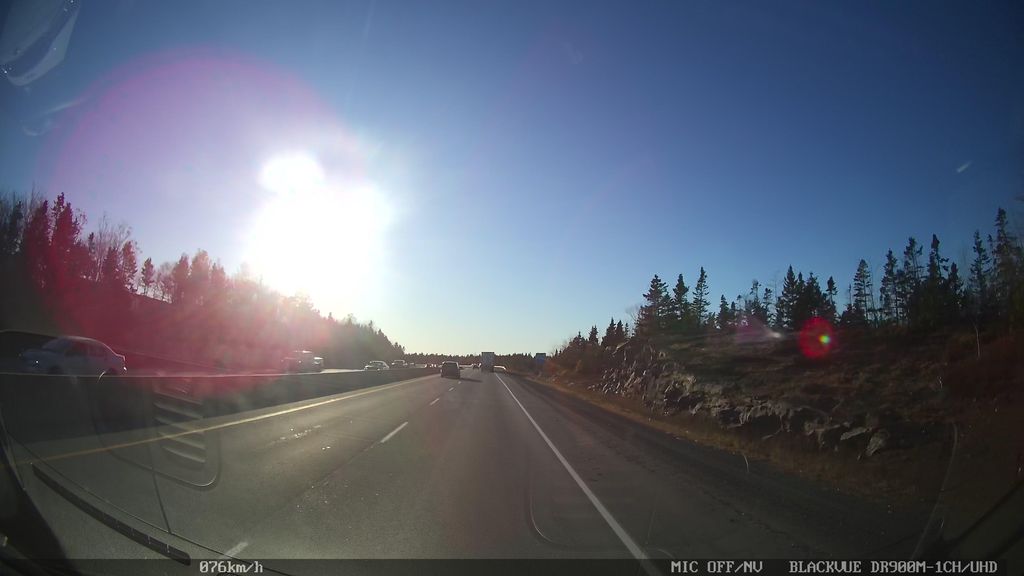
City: halifax